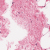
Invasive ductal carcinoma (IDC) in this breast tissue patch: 0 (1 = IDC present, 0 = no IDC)